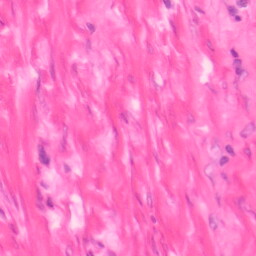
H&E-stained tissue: Colon